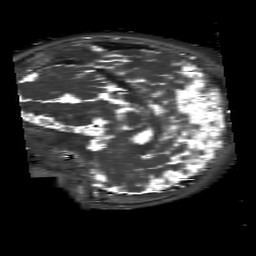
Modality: T2map
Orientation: sagittal
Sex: male
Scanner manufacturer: siemens
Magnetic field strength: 3 T
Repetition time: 4 s